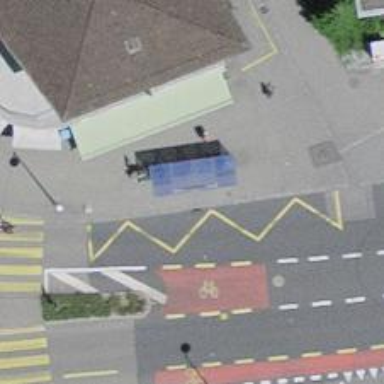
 serving as platform for public transportation."